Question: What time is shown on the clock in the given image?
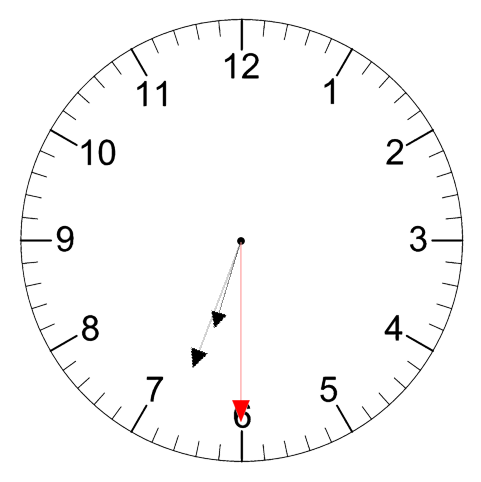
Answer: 06:33:30